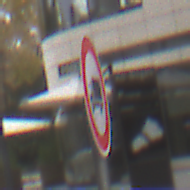
Verkehrszeichen: VerbotFuerKraftfahrzeugeUeberDreiKommaFuenfTonnen
Umgebung: Outdoor, Urban
Tageszeit: Midday
Wetter: Overcast
Licht: Natural
Jahreszeit: NotSpecified
Kontrast: LowContrast